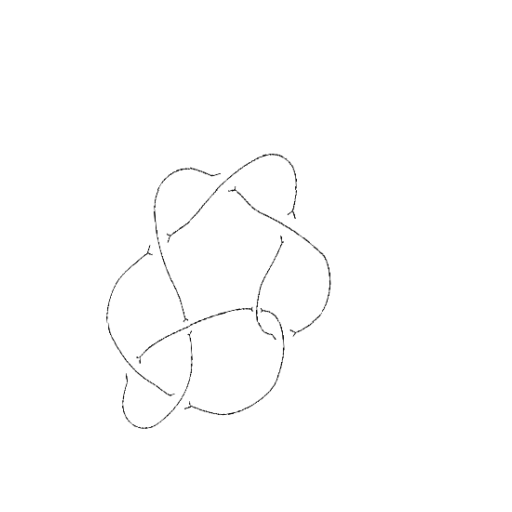
Crossing number: 8